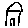
Label: house